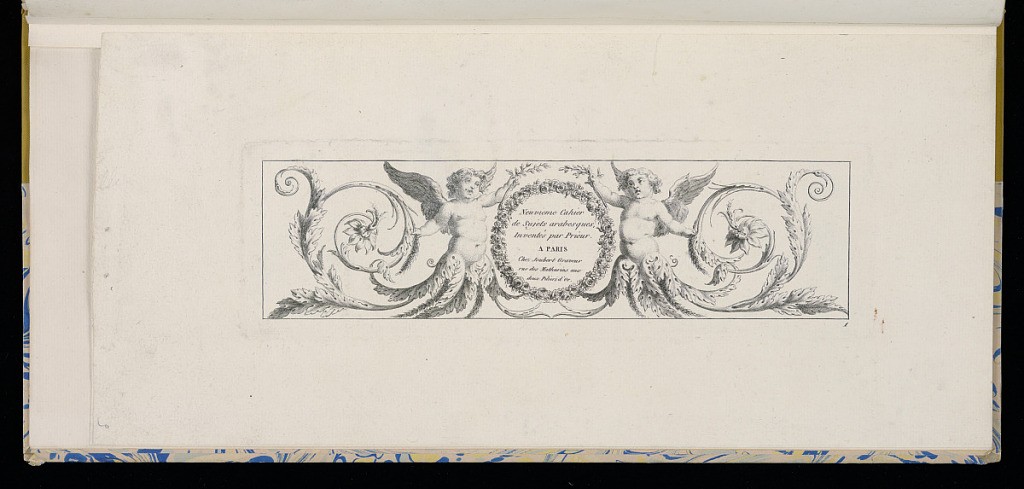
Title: Title Page
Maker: Jean-Louis Prieur the Younger, French, 1759 – 1795
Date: late 18th century
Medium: Etching and engraving on white laid paper
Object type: Print
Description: Design for a panel of horizontal ornament with a central wreath in which is printed the title of the series, surrounded by grotesque winged puttis whose legs turn into scrolling leaves.